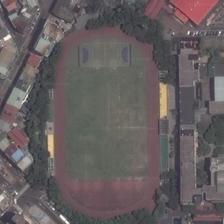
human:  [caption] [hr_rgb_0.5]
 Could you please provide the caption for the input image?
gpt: the playground, surrounded by a cluttered building, consists of a large piece of turf and a small basketball court .

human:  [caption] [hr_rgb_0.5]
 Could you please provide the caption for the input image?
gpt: a playground is surround by some green trees and many buildings .

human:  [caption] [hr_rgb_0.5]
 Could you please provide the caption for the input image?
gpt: a large playground and a busy crossroad beside .

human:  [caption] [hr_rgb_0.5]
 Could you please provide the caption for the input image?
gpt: many buildings and some green trees are around a playground .

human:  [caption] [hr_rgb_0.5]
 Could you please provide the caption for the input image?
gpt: a large playground is surrounded by many trees and houses .